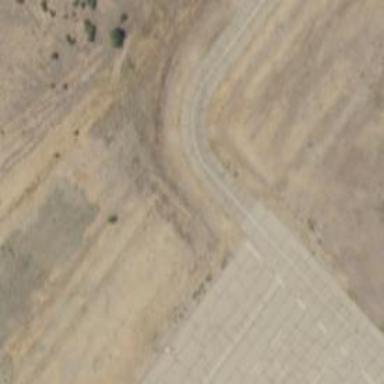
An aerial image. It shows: Image of taxiway at airport.